Question: I'm reworking a application for a client, and they want to show a chart. They currently use a infragistics chart, and they would love to stop using that, but the layout must remain the same.
this is the layout they want( so labels should be visible, individual bars, ...)

So my first option was to try out Chart.js, but I could only get something like this:
<URL>
So basicly the only thing that needs to happen is a way to always show the labels.
The data is provided via angular and is just an array if integers. Using the following directive for the chart: <URL>
My current html:
'''
<canvas id="polar" class="chart chart-polar-area" data="data.values" labels="data.labels" width="200" height="200"
options="{animateRotate: false}"></canvas>
'''
I found this; <URL> but I couldn't get it to work
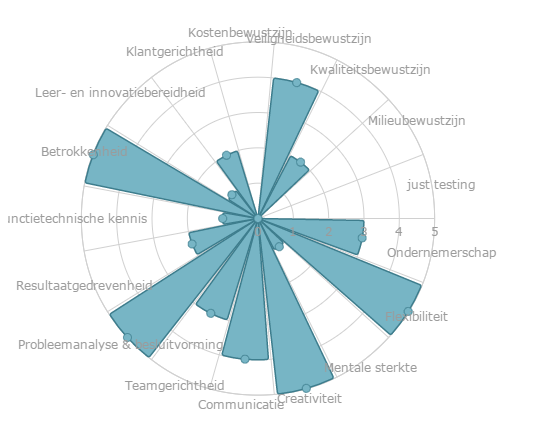
Answer: Based on <URL>
---
<URL>
---
Converting the above to angular-chart is easy because we are only setting the options. However we need to make 2 minor changes (i.e. set chart and ctx variables from 'this'
'''
// THIS IS REQUIRED AND WAS ADDED
tooltipEvents: [],
onAnimationComplete: function () {
// THESE 2 LINES ARE NEW
var chart = this.chart;
var ctx = this.chart.ctx;
this.segments.forEach(function (segment) {
var outerEdge = Chart.Arc.prototype.tooltipPosition.apply({
// THESE 2 LINES WERE CHANGED
x: chart.width / 2,
y: chart.height / 2,
startAngle: segment.startAngle,
endAngle: segment.endAngle,
outerRadius: segment.outerRadius * 2 + 10,
innerRadius: 0
})
...
'''
---
The entire code assuming you have the library scripts included looks something like this
'''
<div ng-app="myApp">
<div ng-controller="myController">
<canvas id="polar-area" class="chart chart-polar-area" data="data" labels="labels" options="options"></canvas>
</div>
</div>
'''
'''
angular.module('myApp', ["chart.js"]);
angular.module('myApp').controller('myController', function ($scope) {
$scope.labels = ["Download Sales", "In-Store Sales", "Mail-Order Sales", "Tele Sales", "Corporate Sales"];
$scope.data = [300, 500, 100, 40, 120];
$scope.options = {
scaleOverride: true,
scaleStartValue: 0,
scaleStepWidth: 40,
scaleSteps: 10,
tooltipEvents: [],
onAnimationComplete: function () {
var chart = this.chart;
var ctx = this.chart.ctx;
this.segments.forEach(function (segment) {
var outerEdge = Chart.Arc.prototype.tooltipPosition.apply({
x: chart.width / 2,
y: chart.height / 2,
startAngle: segment.startAngle,
endAngle: segment.endAngle,
outerRadius: segment.outerRadius * 2 + 10,
innerRadius: 0
})
var normalizedAngle = (segment.startAngle + segment.endAngle) / 2;
while (normalizedAngle > 2 * Math.PI) {
normalizedAngle -= (2 * Math.PI)
}
if (normalizedAngle < (Math.PI * 0.4) || (normalizedAngle > Math.PI * 1.5))
ctx.textAlign = "start";
else if (normalizedAngle > (Math.PI * 0.4) && (normalizedAngle < Math.PI * 0.6)) {
outerEdge.y += 5;
ctx.textAlign = "center";
}
else if (normalizedAngle > (Math.PI * 1.4) && (normalizedAngle < Math.PI * 1.6)) {
outerEdge.y - 5;
ctx.textAlign = "center";
}
else
ctx.textAlign = "end";
ctx.fillText(segment.label, outerEdge.x, outerEdge.y);
})
}
}
}
);
'''
---
Fiddle - <URL>